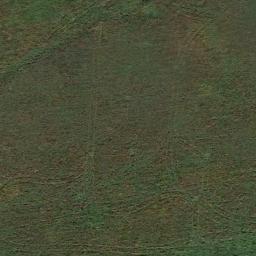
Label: meadow